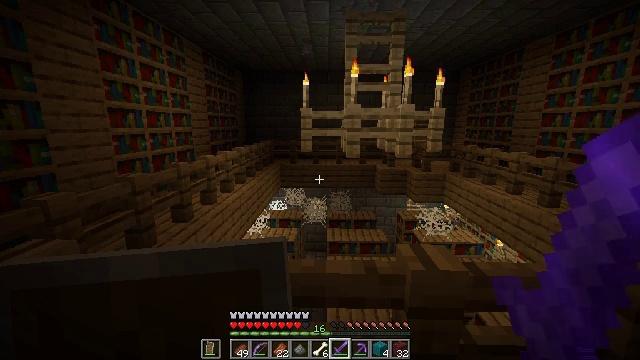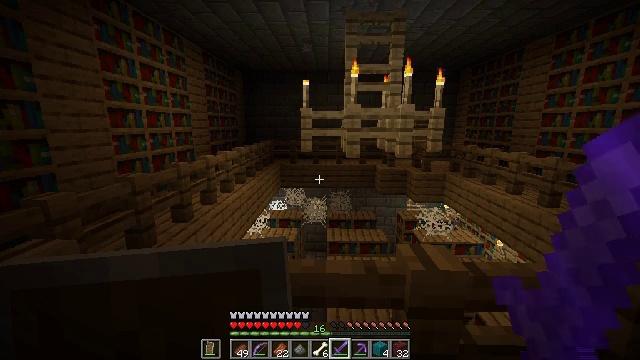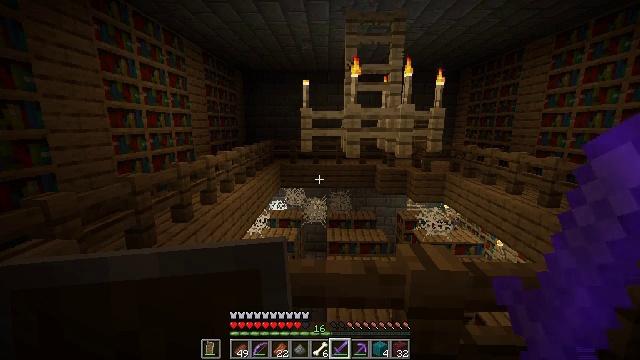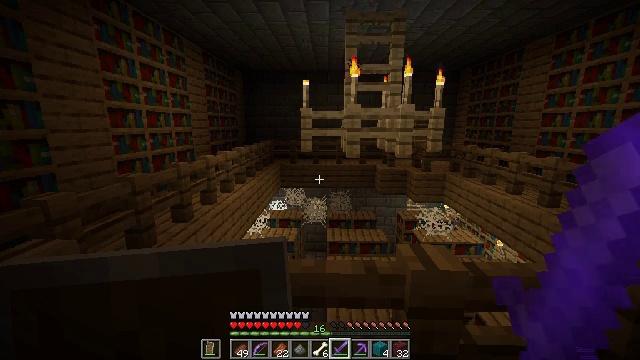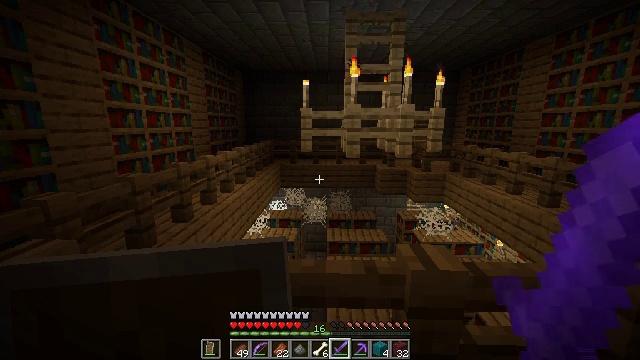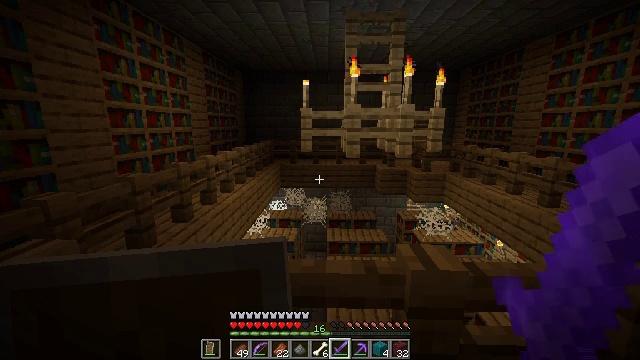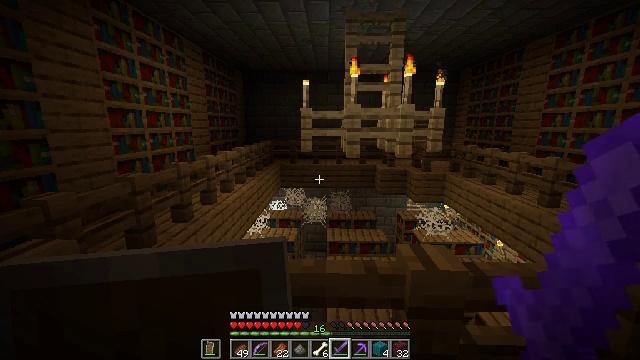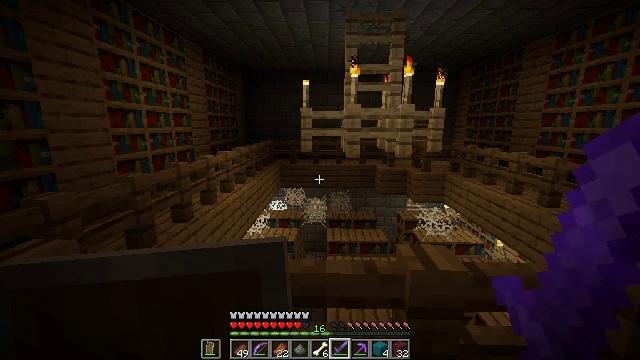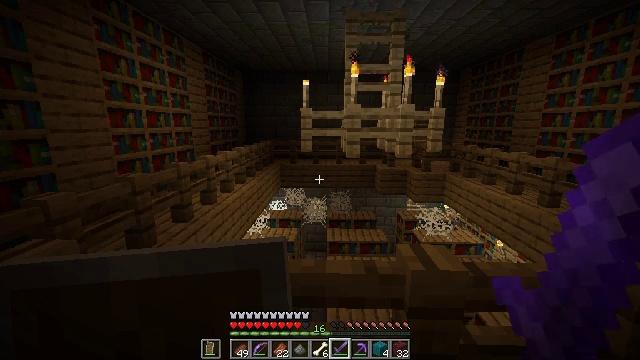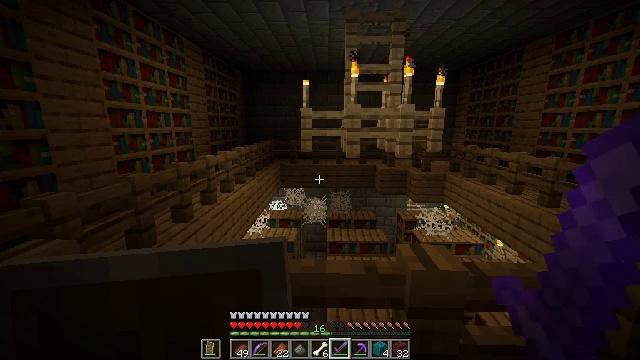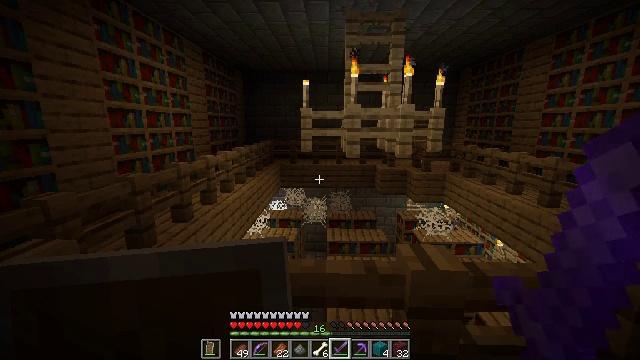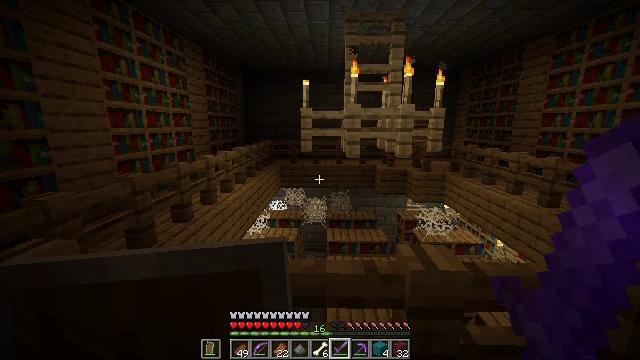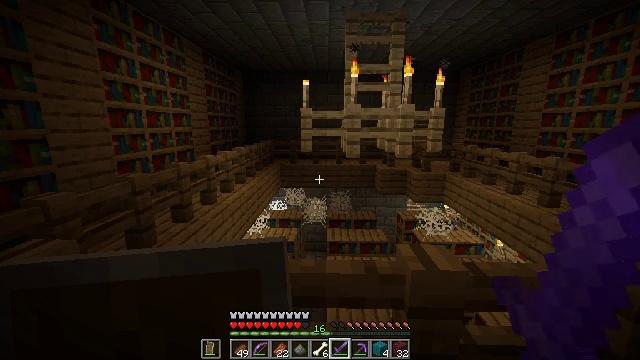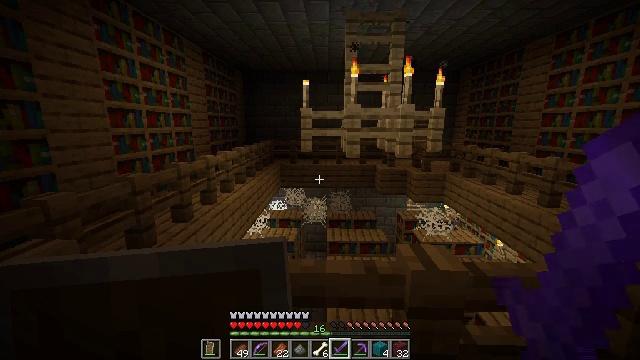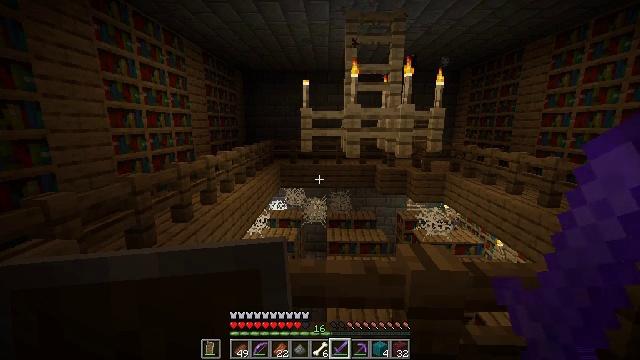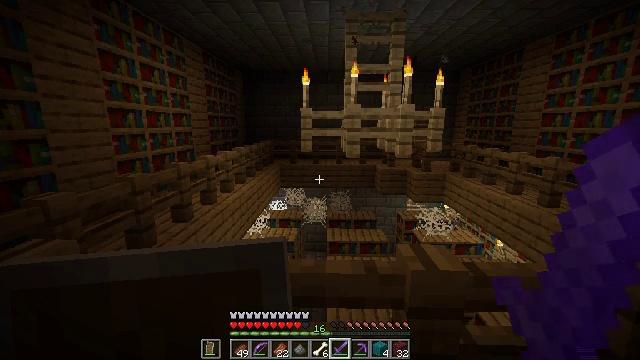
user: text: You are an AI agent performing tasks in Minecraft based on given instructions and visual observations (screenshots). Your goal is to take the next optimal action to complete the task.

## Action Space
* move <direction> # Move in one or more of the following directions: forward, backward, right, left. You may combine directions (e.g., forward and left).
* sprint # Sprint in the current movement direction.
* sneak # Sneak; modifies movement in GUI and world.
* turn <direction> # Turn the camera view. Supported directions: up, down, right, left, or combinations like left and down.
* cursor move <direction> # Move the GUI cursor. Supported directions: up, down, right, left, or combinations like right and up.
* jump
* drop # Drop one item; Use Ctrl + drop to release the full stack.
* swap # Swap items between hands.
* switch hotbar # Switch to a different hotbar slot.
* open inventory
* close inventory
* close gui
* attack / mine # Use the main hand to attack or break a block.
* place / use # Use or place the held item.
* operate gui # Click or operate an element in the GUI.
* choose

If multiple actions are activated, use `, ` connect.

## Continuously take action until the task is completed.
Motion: motion action
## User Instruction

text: Clear out the cobweb from the stronghold.
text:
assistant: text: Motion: no_op
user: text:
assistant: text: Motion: no_op
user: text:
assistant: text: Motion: no_op
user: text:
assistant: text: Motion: no_op
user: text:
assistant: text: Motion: no_op
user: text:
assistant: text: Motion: no_op
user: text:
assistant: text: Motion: no_op
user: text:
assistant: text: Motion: no_op
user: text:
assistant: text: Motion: no_op
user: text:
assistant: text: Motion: no_op
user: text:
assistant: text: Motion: no_op
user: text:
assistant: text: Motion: no_op
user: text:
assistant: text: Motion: no_op
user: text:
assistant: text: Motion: no_op
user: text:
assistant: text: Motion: no_op
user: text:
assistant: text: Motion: no_op
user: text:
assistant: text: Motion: no_op
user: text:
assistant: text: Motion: no_op
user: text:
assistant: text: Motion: no_op
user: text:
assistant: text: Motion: no_op
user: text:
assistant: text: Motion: no_op
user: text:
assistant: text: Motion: no_op
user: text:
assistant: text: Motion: no_op
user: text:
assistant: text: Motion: no_op
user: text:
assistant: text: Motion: no_op
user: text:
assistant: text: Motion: no_op
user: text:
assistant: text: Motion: no_op
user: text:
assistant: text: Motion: no_op
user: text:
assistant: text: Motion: no_op
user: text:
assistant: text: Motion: no_op